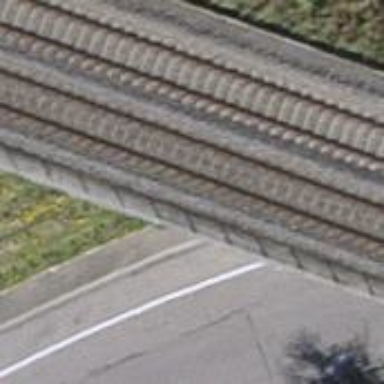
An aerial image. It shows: Railway bridge with electrified contact line. There is one track on the bridge.